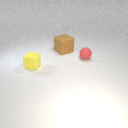
large brown rubber cube to the right of small yellow rubber cube